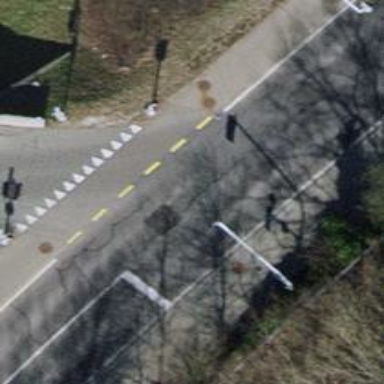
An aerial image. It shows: Road with traffic signals.